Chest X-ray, PA view. Patient: 67 years old, sex M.
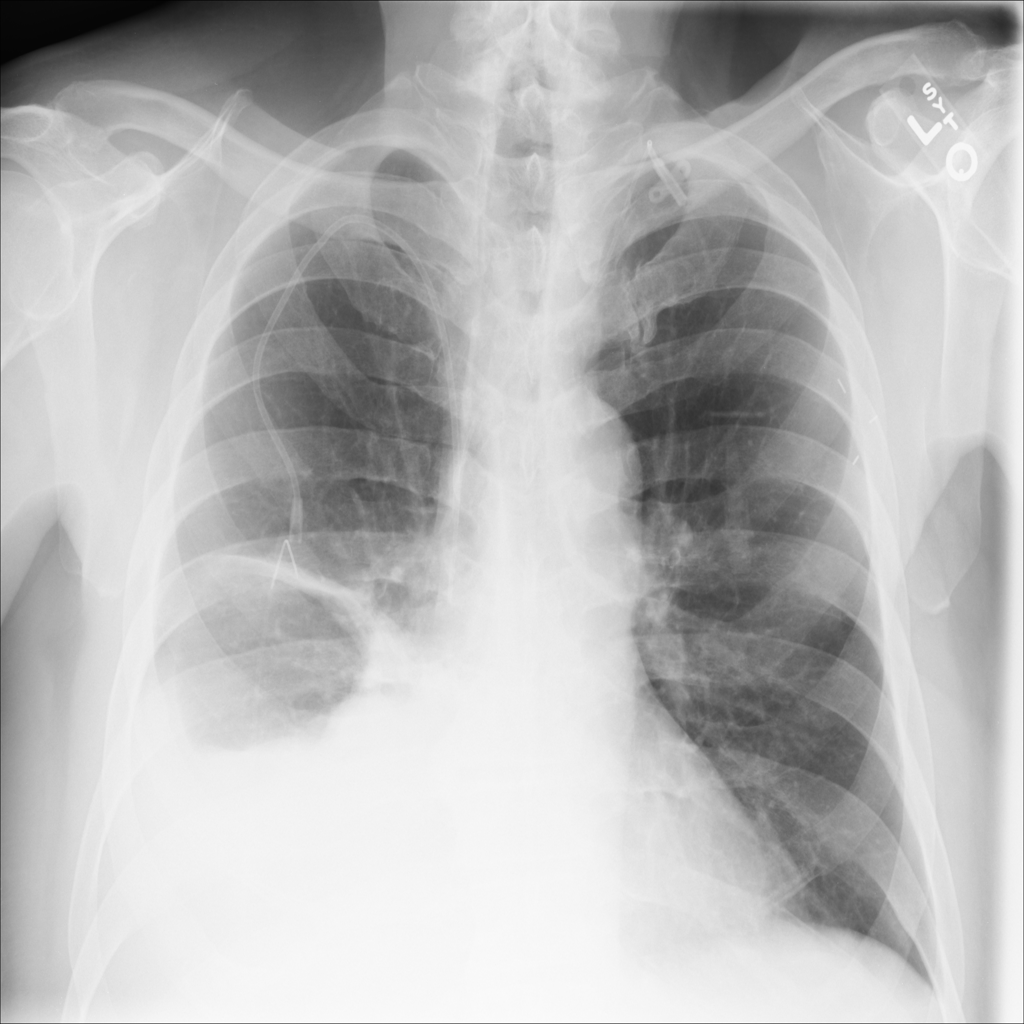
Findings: Atelectasis, Effusion